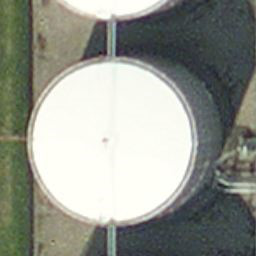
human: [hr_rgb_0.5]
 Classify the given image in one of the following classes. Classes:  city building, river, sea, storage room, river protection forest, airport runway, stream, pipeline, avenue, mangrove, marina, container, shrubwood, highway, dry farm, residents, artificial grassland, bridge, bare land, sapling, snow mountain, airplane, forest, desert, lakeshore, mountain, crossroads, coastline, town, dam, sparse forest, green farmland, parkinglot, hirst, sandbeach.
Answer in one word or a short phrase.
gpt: storage room